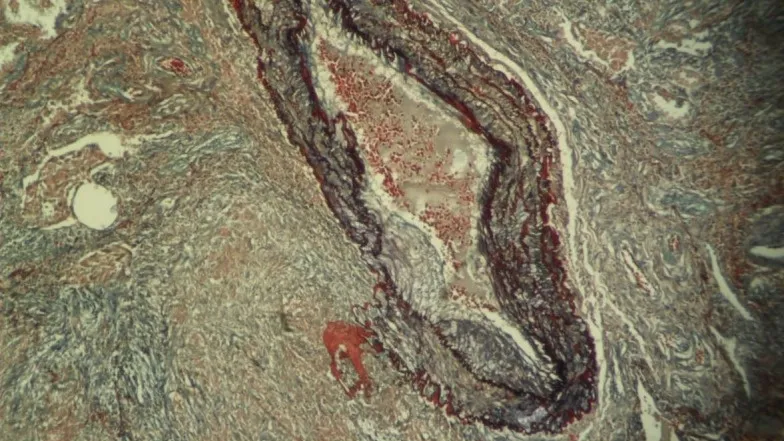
Photomicrograph of the pulmonary nodule showing a vessel injury and granuloma (Weigert-Van Gieson, 100X).
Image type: pathology (van_gieson)